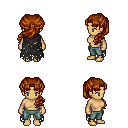
a pixel art fantasy rpg character, female body template, human, tanned skin, black tattered cape, teal pants, brunette princess hairstyle, four views (front, back, left, right), 2x2 character sprite sheet, small pixel art, hard edges, no anti-aliasing